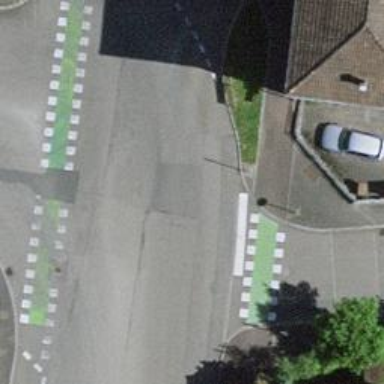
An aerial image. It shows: Secondary road with asphalt surface and dedicated cycle lane.